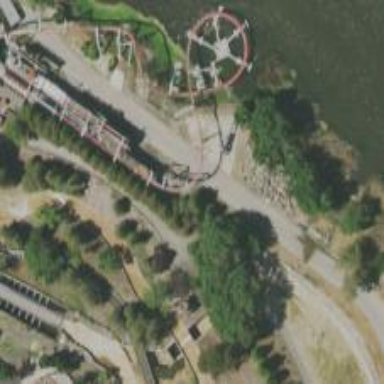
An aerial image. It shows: Roller coaster attraction with siding.